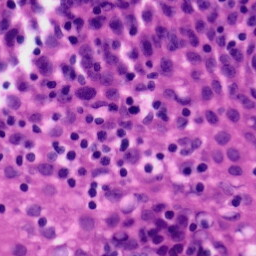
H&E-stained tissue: Tonsil